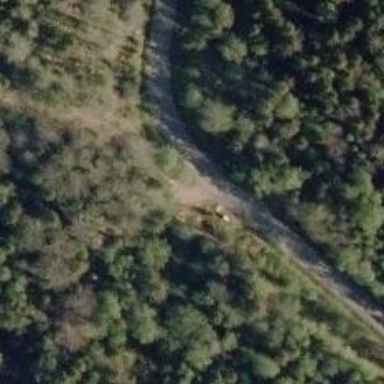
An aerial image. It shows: Path on bridge designed for nordic skiing.